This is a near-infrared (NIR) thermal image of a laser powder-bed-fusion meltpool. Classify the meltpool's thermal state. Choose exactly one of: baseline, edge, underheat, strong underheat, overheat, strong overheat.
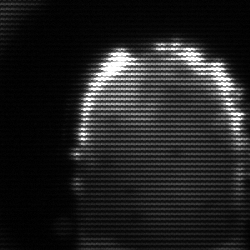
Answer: baseline